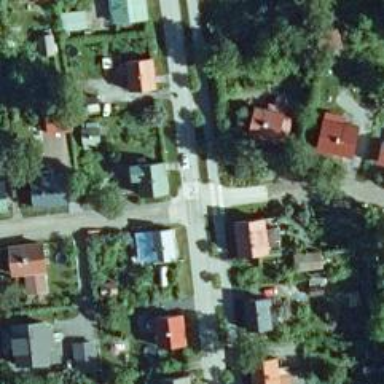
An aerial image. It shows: Asphalt road with uncontrolled crossing.